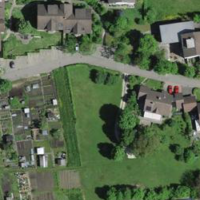
EUNIS habitat code: 55
Species observed at this site:
Deilephila elpenor